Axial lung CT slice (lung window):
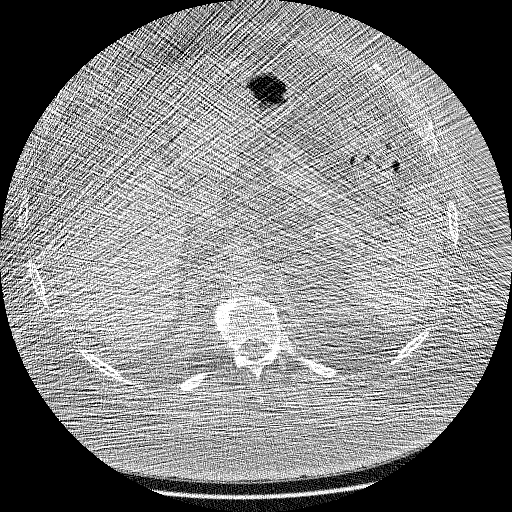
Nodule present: no